Question: I have a requirement to implement a horizontal date picker as shown in below image:

I have tried lots of libraries and googled it about for three days.
I customized <URL> but not able to style the selected item. i.e. Different color and size.
Please let me know, If is there any suggestion or sample code which can help me to implement the similar requirement.
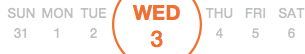
Answer: HorizontalPicker is a custom-build Android View used for choosing dates (similar to the native date picker) but draws horizontally into a vertically narrow container. It allows easy day picking using the horizontal pan gesture.
resource :
- <URL>